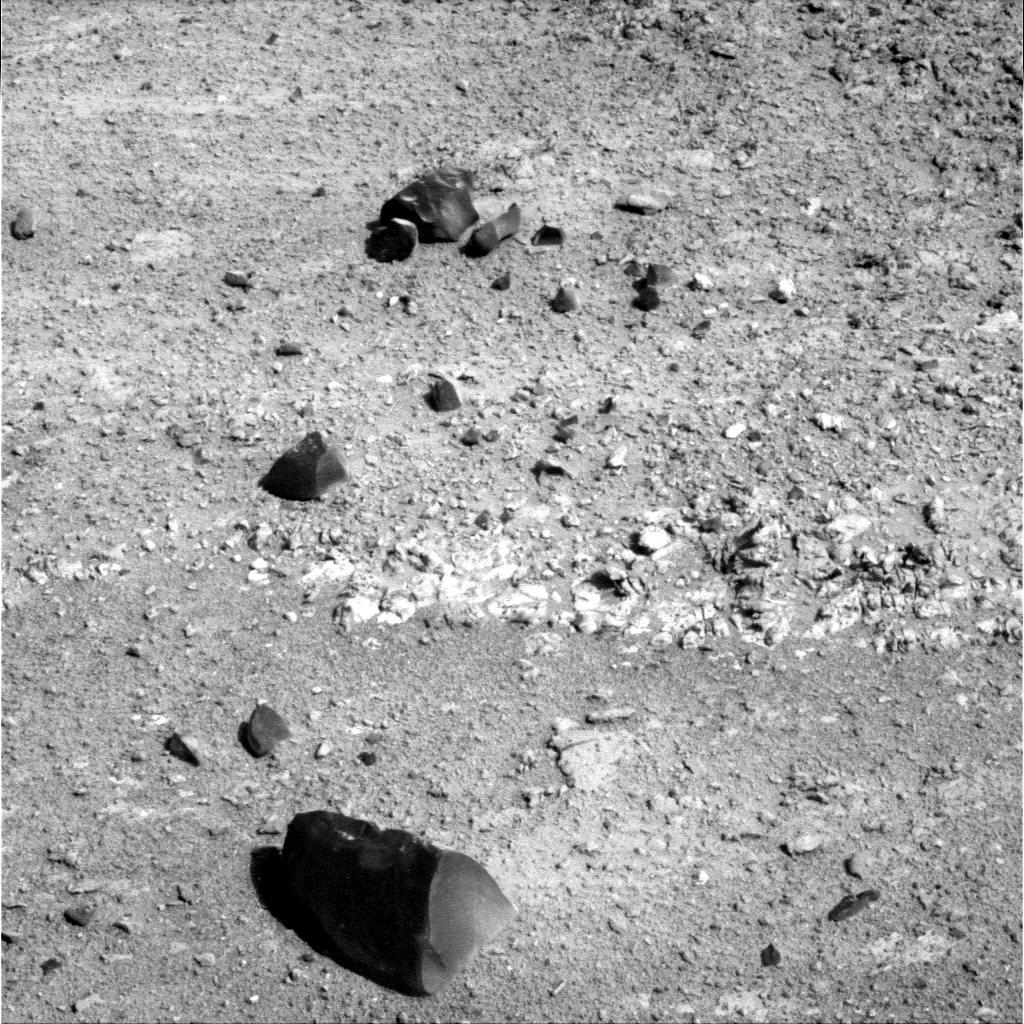
Terrain classes present: Bedrock, Gravel / Sand / Soil, Rock, Shadow